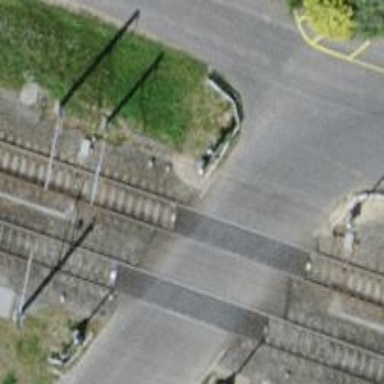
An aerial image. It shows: Level crossing along the railway.